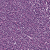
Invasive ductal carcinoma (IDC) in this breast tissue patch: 1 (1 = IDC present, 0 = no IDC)